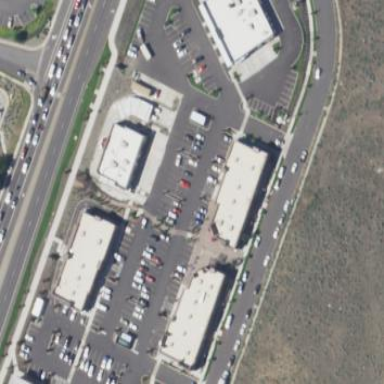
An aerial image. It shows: Retail area.